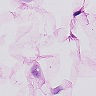
Metastatic tissue present: no